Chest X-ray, PA view. Patient: 48 years old, sex F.
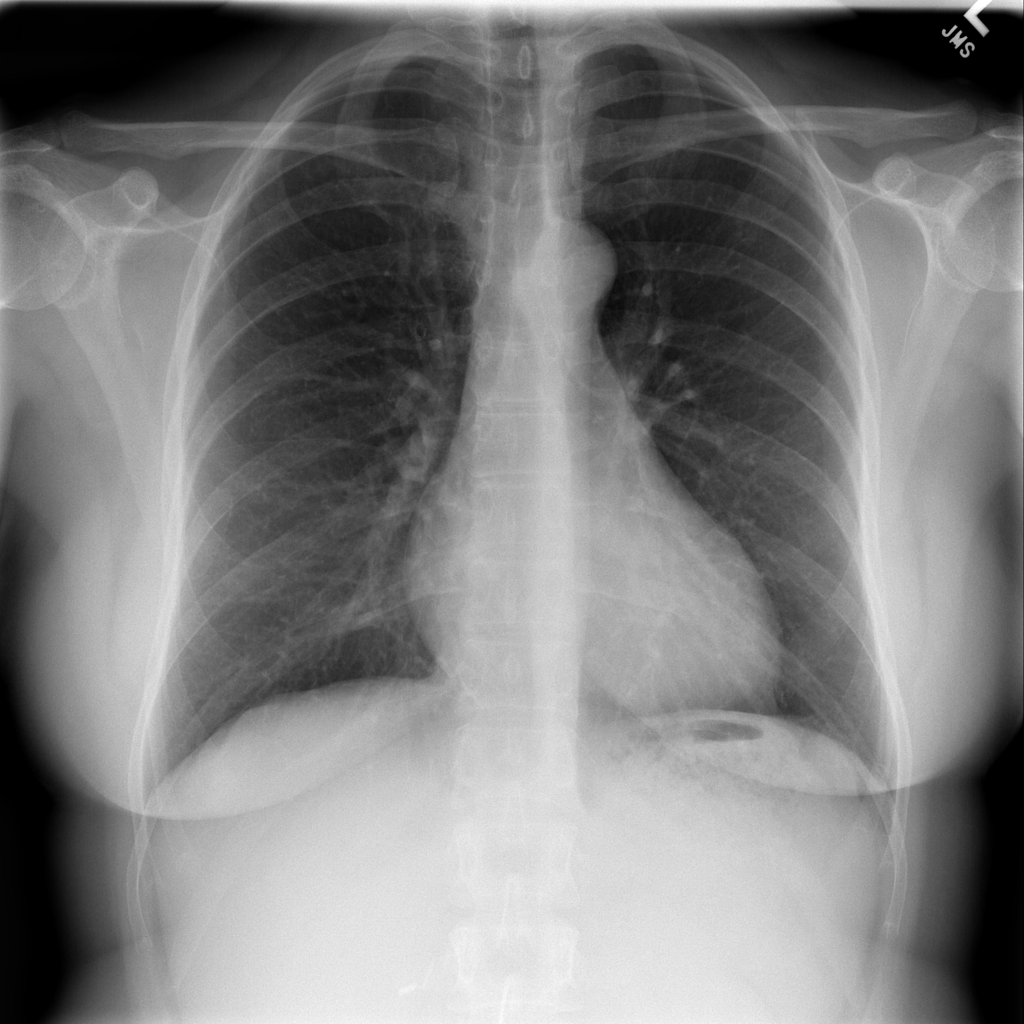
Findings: No Finding